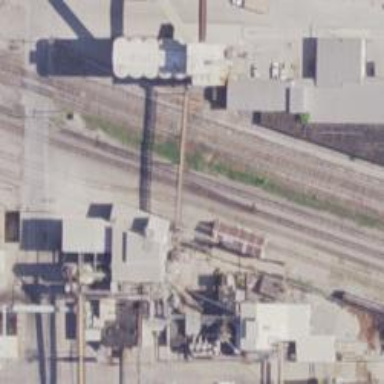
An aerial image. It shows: Railway siding for service.